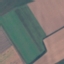
Land use / land cover class: AnnualCrop